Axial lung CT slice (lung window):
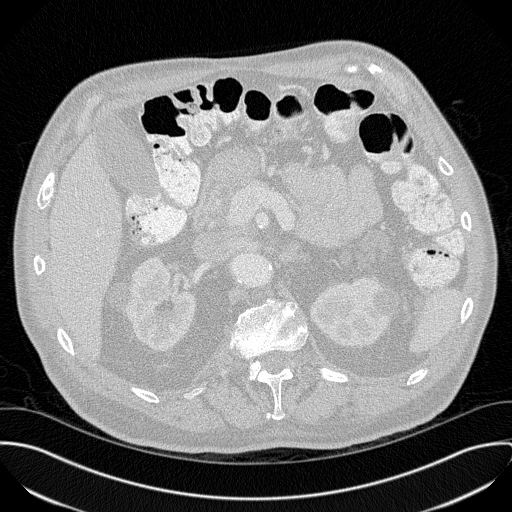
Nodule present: no